Field crop: maize
Growth stage: 2
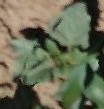
Species: datura